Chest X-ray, AP view. Patient: 37 years old, sex F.
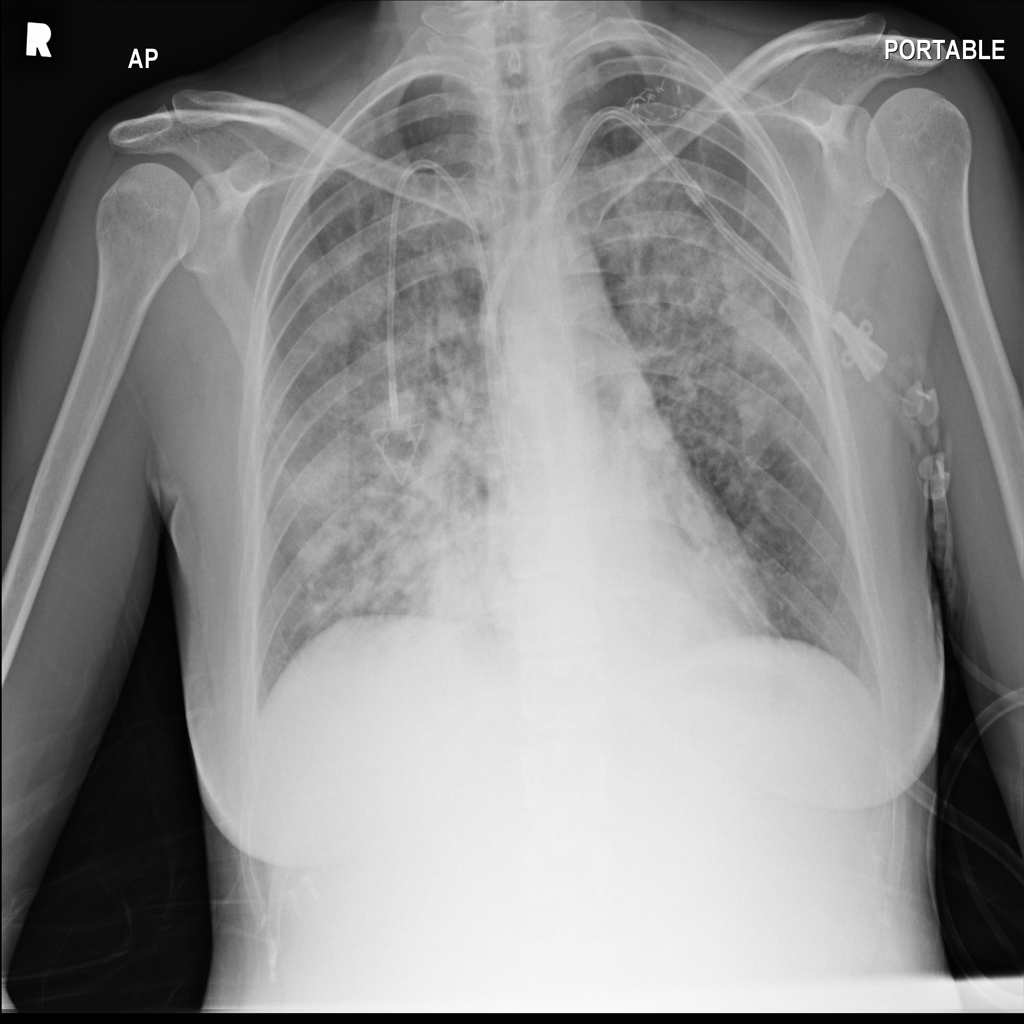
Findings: Infiltration